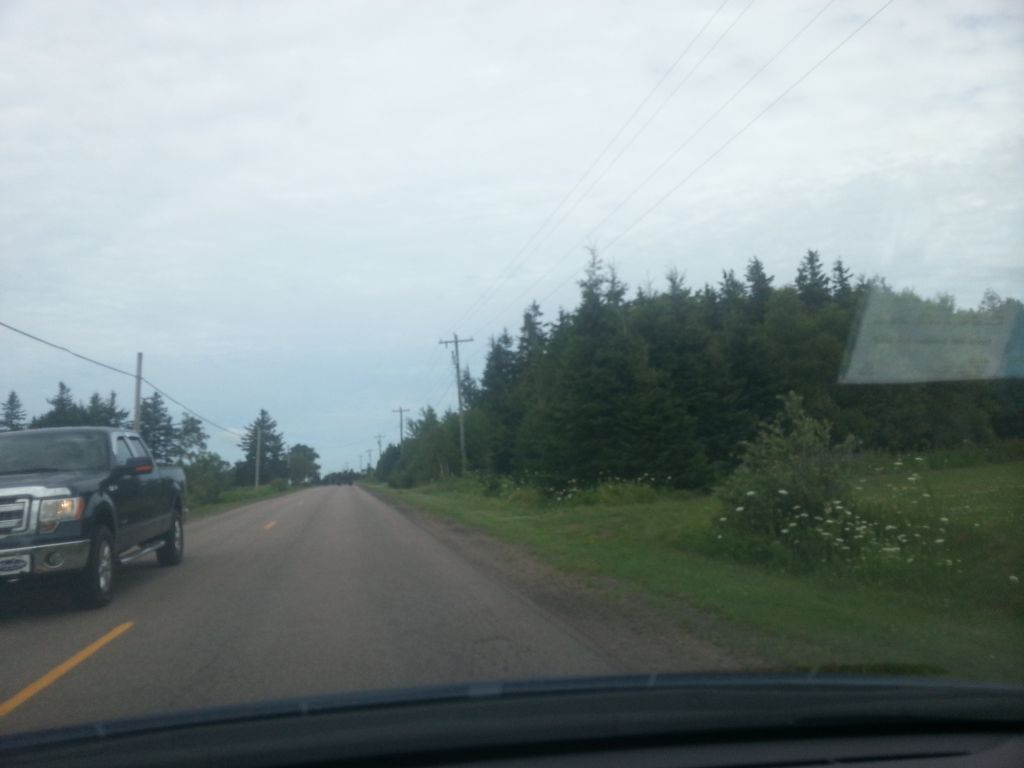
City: charlottetown